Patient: sex M, age 30
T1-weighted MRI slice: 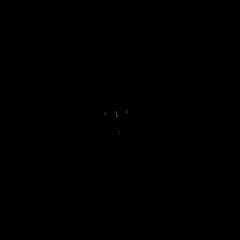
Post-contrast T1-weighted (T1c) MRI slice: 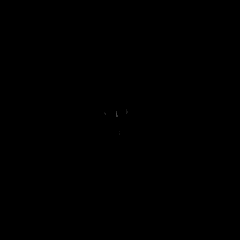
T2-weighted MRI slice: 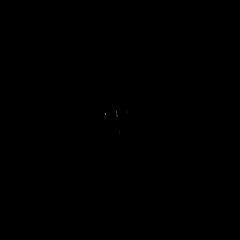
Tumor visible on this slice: no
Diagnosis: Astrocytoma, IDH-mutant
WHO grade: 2